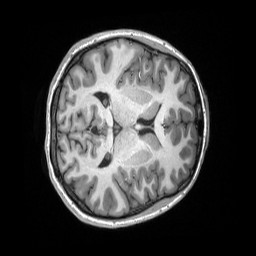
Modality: T1w
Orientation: axial
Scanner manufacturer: siemens
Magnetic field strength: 3 T
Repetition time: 2.3 s
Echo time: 0.00298 s